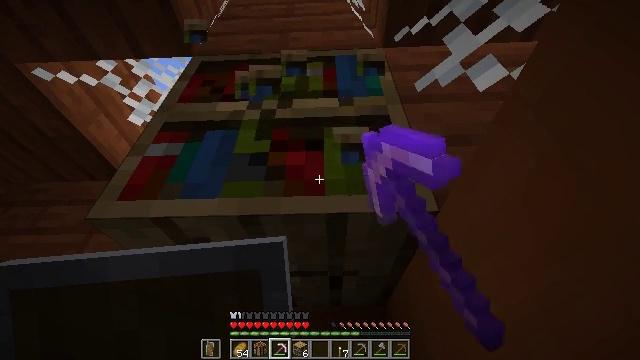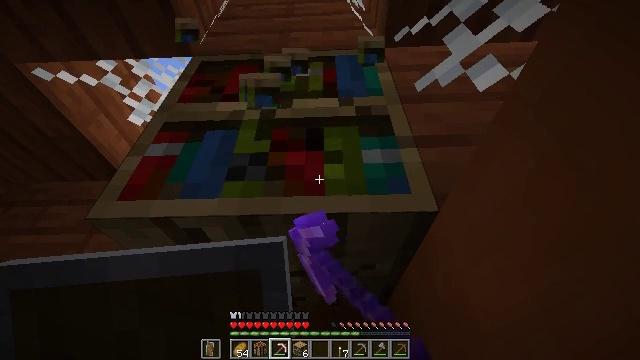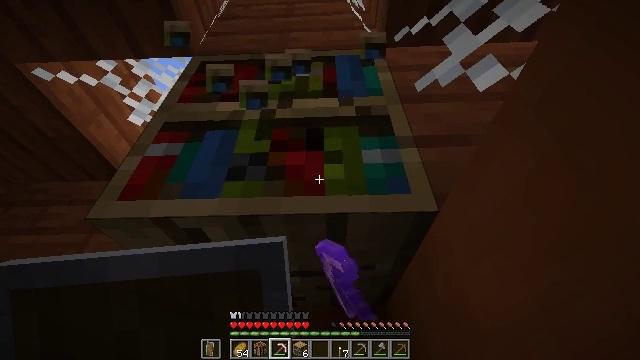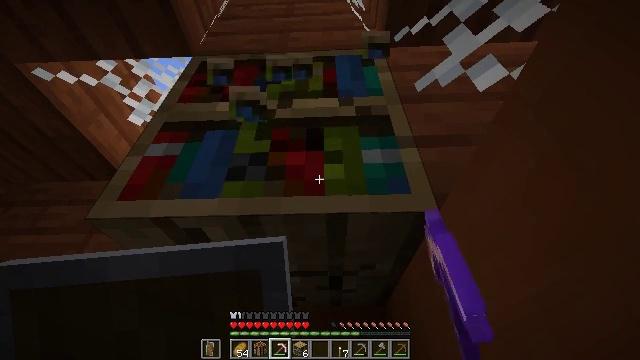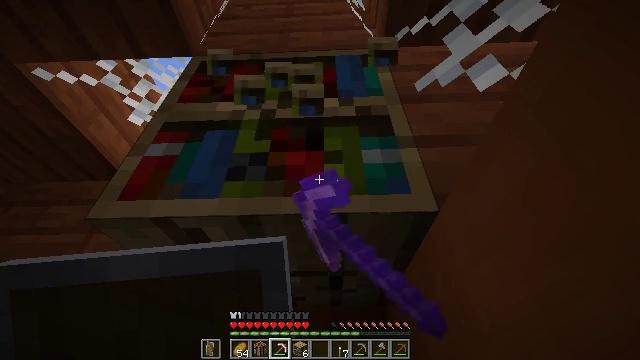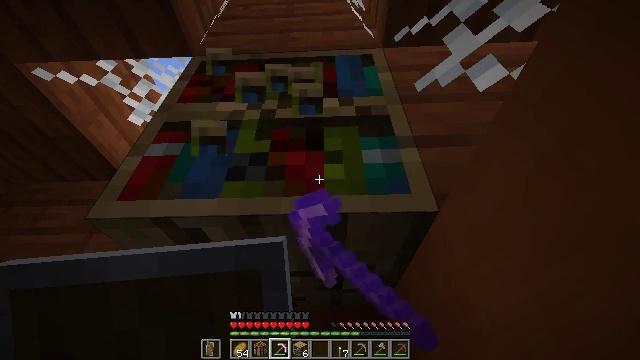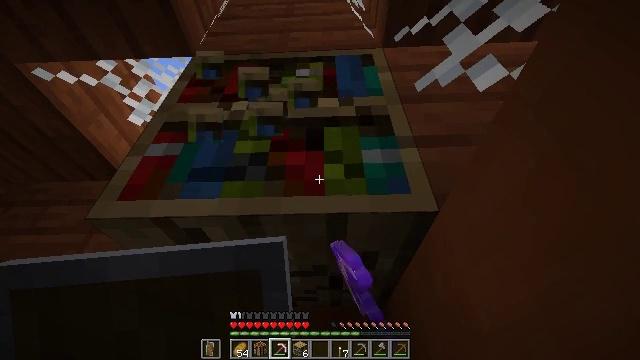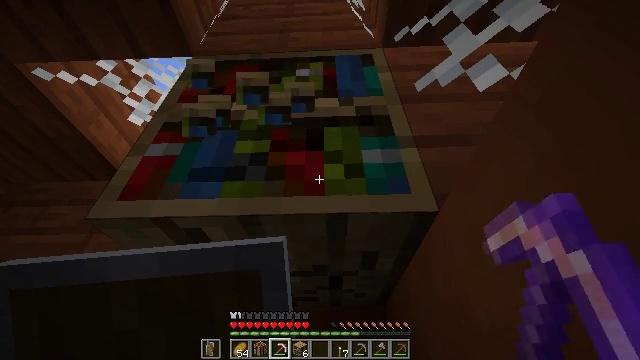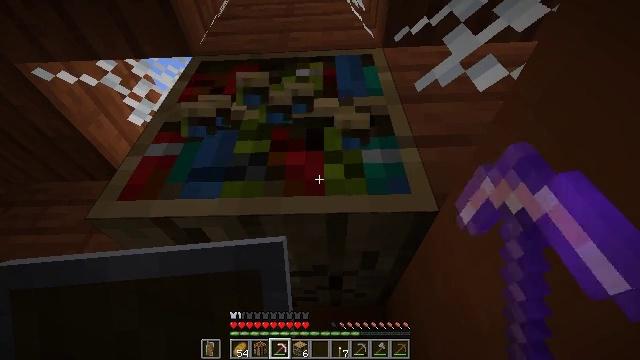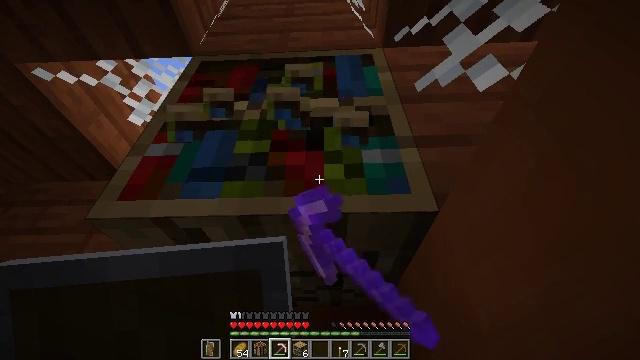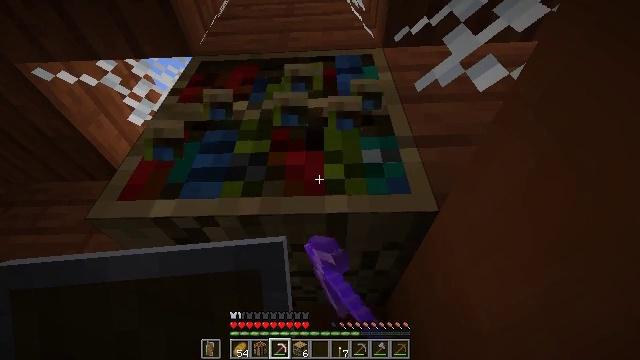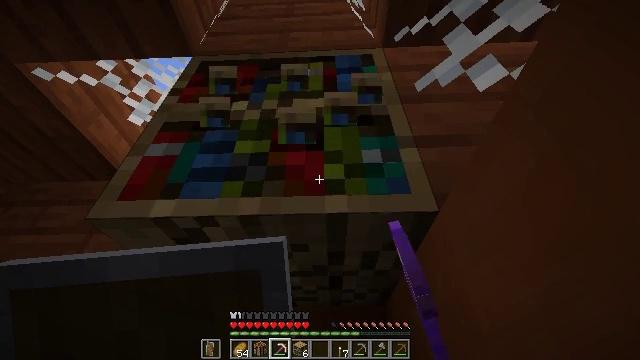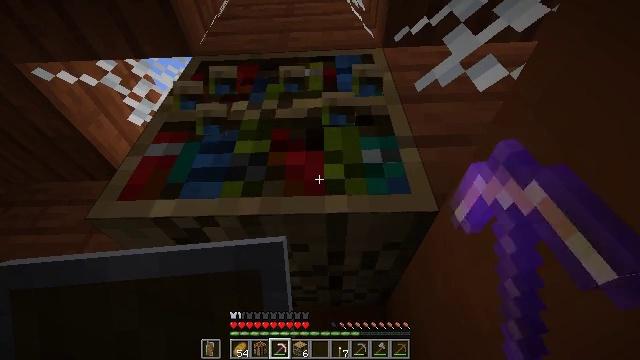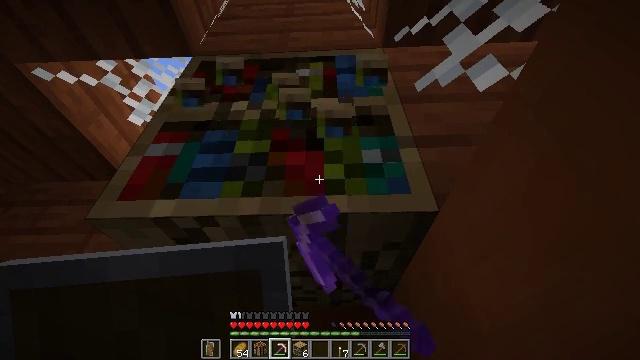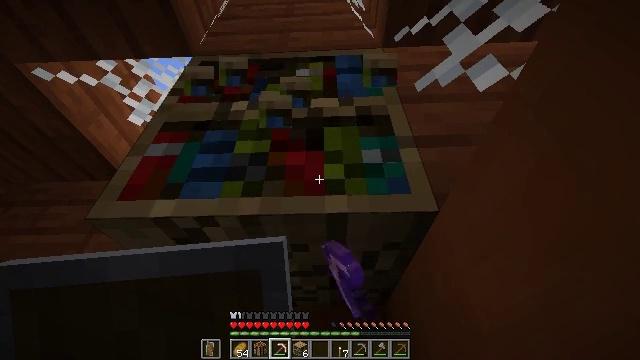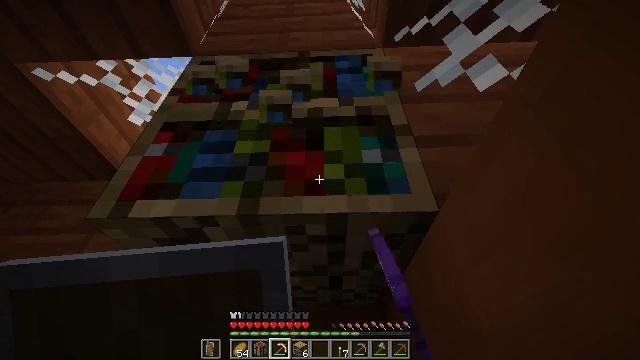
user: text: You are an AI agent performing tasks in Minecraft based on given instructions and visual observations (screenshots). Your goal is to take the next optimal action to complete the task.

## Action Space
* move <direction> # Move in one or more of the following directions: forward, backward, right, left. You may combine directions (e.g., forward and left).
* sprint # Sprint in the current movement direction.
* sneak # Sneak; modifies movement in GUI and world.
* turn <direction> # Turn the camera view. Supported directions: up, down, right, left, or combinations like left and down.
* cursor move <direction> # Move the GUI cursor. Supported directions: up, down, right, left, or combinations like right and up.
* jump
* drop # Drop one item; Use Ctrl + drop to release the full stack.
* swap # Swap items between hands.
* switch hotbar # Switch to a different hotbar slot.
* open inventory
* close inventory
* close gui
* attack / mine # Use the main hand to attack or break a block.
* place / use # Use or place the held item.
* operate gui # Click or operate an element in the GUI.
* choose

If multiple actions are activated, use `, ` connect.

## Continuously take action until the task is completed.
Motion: motion action
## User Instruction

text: Attack the bookshelf to recycle it.
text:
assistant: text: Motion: attack / mine
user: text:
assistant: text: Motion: attack / mine
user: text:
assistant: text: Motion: attack / mine
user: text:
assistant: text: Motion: attack / mine
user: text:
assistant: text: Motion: attack / mine
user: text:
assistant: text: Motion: attack / mine
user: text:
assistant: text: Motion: attack / mine
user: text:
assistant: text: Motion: attack / mine
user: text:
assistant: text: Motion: attack / mine
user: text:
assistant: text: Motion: attack / mine
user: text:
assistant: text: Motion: attack / mine
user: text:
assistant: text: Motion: attack / mine
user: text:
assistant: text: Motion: attack / mine
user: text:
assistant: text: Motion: attack / mine
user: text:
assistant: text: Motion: attack / mine
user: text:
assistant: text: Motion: attack / mine
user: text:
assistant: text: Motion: attack / mine
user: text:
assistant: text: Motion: attack / mine
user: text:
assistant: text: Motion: attack / mine
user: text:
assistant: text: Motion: attack / mine
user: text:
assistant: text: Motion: attack / mine
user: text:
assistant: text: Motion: attack / mine
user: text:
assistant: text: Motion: attack / mine
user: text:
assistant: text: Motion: attack / mine
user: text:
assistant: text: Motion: attack / mine
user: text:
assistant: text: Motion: attack / mine
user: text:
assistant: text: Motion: attack / mine
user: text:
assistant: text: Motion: move forward
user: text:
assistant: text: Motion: move forward and move right, turn down
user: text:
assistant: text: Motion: move forward and move right, turn left and down